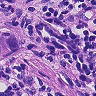
Metastatic tissue present: yes